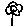
Label: flower